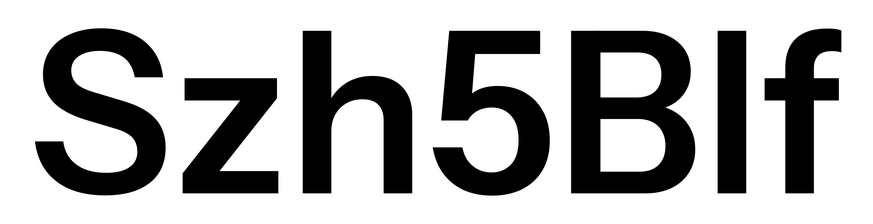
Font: InstrumentSans_SemiBold